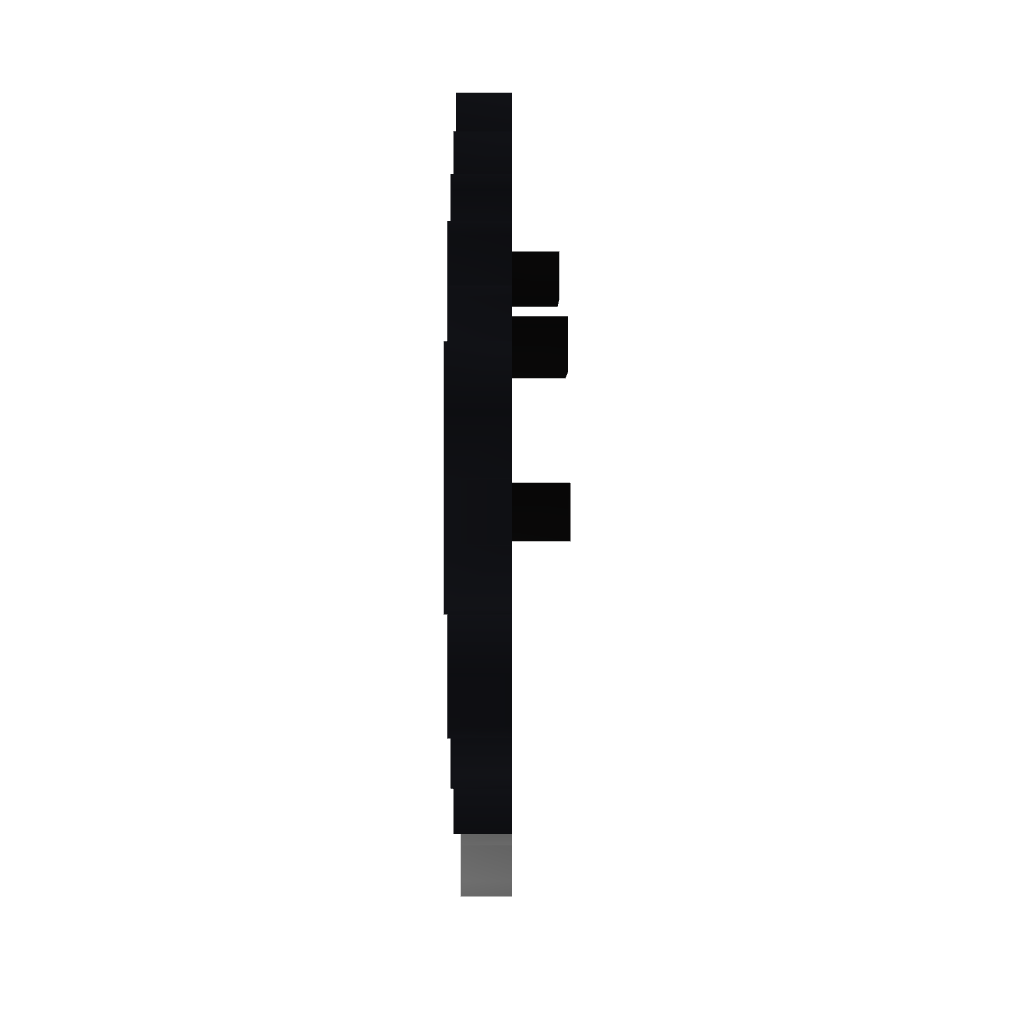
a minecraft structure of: Diamond Pixelart